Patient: sex F, age 36
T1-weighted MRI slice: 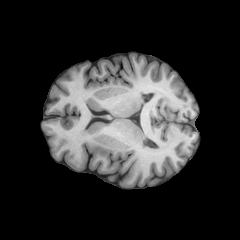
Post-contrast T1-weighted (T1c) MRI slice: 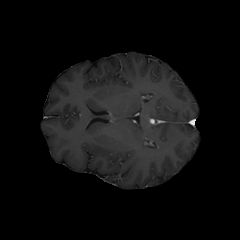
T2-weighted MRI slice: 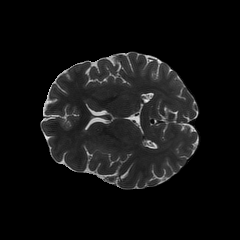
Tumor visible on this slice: no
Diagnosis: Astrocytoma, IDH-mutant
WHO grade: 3